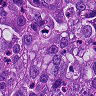
Metastatic tissue present: yes